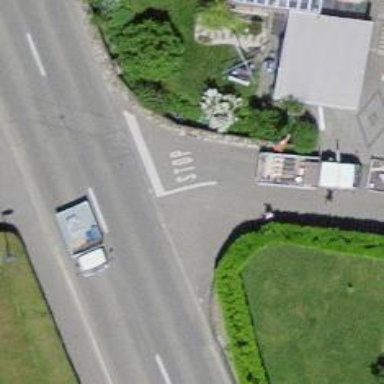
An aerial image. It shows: Road with stop sign.